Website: apple
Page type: store-pickup
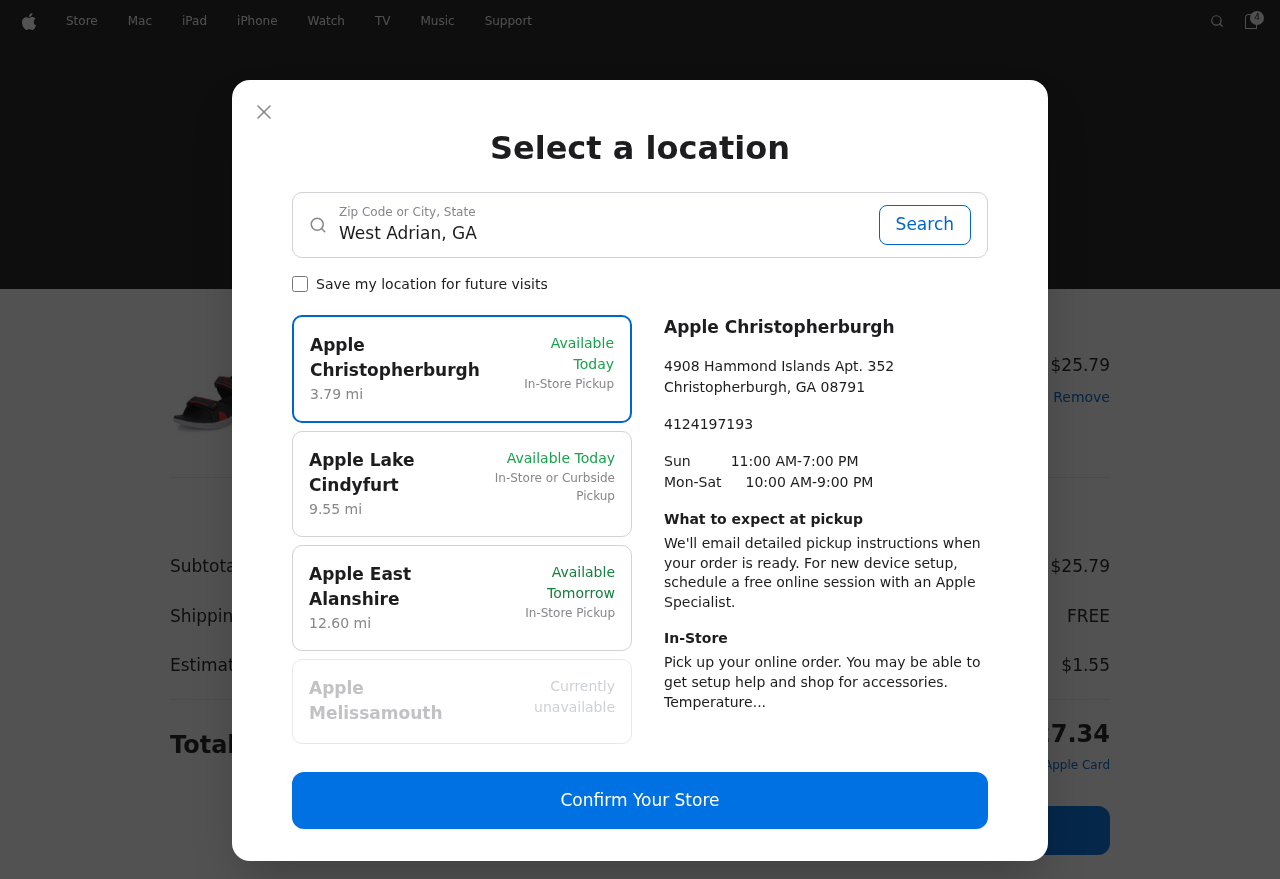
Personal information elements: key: PII_CITY_STATE
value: West Adrian, GA
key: PII_LOCATION1_CITY
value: Apple Christopherburgh
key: PII_LOCATION1_CITY_STATE_ZIP
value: Christopherburgh, GA 08791
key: PII_LOCATION1_STREET
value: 4908 Hammond Islands Apt. 352
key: PII_LOCATION2_CITY
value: Apple Lake Cindyfurt
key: PII_LOCATION3_CITY
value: Apple East Alanshire
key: PII_LOCATION4_CITY
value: Apple Melissamouth
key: PII_PHONE
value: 4124197193
Product elements: key: PRODUCT1_NAME
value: Bourge Men's Red, Black and Grey Floaters-7 UK (41 EU) (8 US) (Grada-32)
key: PRODUCT1_PRICE
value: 25.79
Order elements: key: ORDER_NUM_ITEMS
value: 4
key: ORDER_TOTAL
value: $27.34
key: ORDER_SUBTOTAL
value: $25.79
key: ORDER_SHIPPING_COST
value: FREE
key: ORDER_TAX
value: $1.55
Search elements: key: SEARCH_CITY_STATE
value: West Adrian, GA